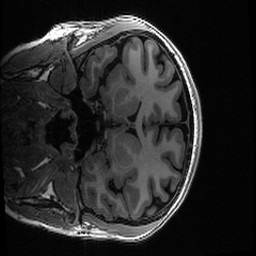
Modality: T1w
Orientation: coronal